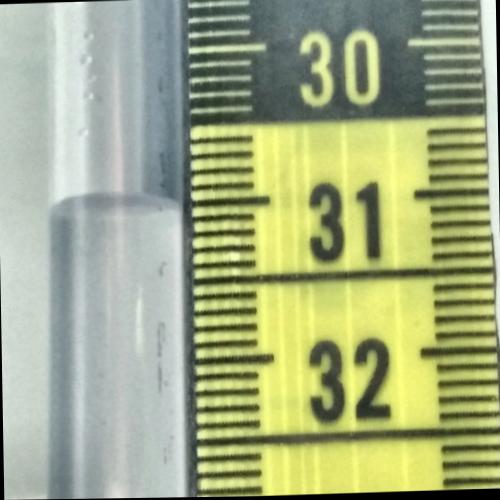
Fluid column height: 31.0 cm